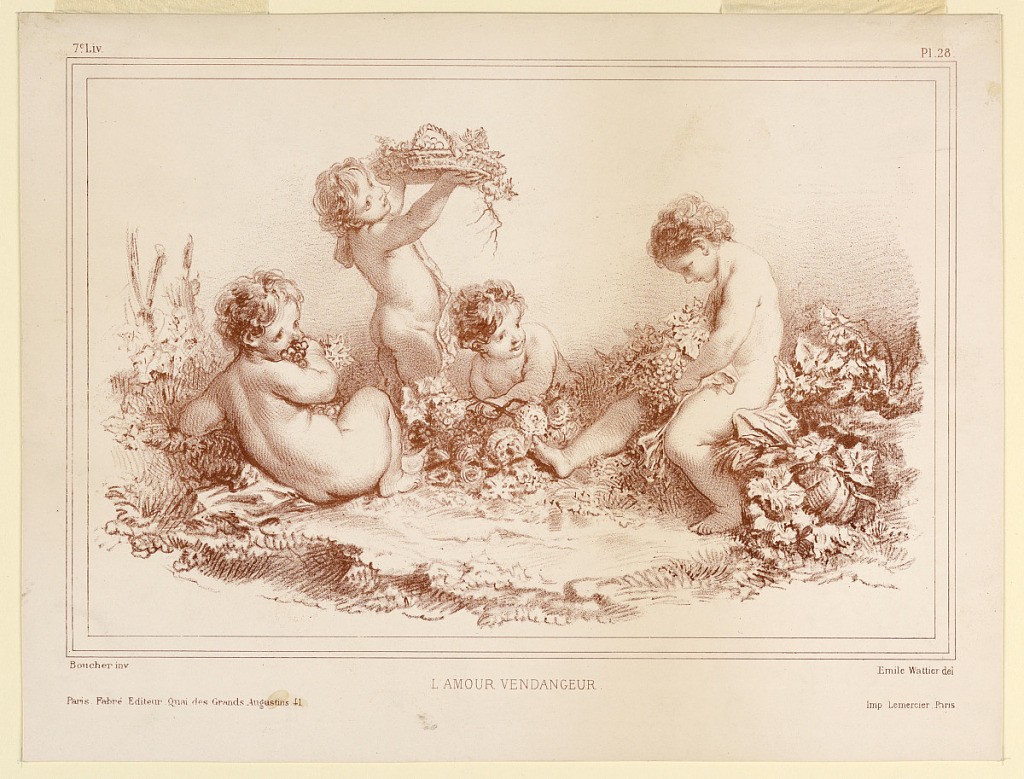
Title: L'amour Vendangeur
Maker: Emile Wattier, French, 1800 - 1868
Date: ca. 1825–1855
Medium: Lithograph in brown ink on white paper
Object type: Print
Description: Four children surrounded by leaves and fruit and flowers, bank them about a cleared space - "Love gathering the grapes."